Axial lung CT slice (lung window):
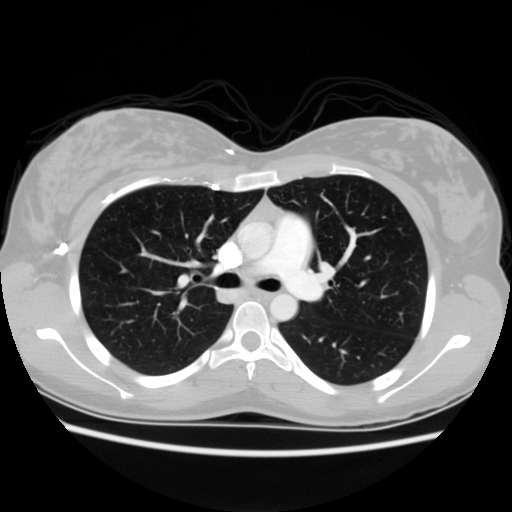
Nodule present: no